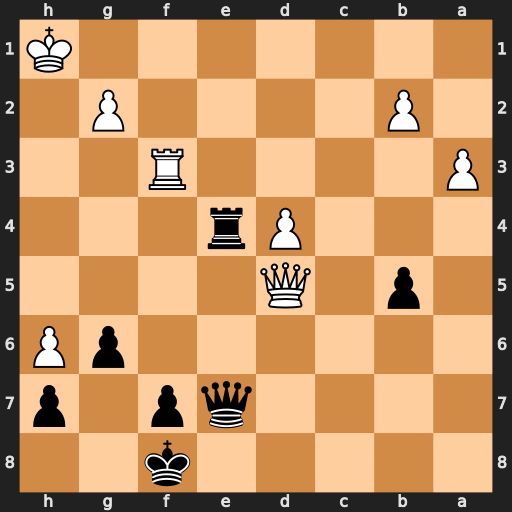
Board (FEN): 5k2/4qp1p/6pP/1p1Q4/3Pr3/P4R2/1P4P1/7K
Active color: b
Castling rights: -
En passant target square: -
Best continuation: Re1+ Kh2 Qh4+ Rh3 Qf4+